Question: I have been trying to find different ways to share files between apps in Android. I found the <URL> tutorials, wherein file is shared from owner apps' private directory and via the sd card, respectively.
I observe (from the first link) that the way to achieve it is to use 'Intent.setFlags' and the 'FLAG_GRANT_READ_URI_PERMISSION', but in the tutorial, 'Intent.setFlags' API is being used in the receiver app. More specifically ,
App 1 sends request to App 2 ->
App 2 uses 'setResult' to 'return Intent' with 'URI permissions'
In the second link,
App 1 creates a file in the sd card storage and passes it to the camera for writing.
If we look at the following picture ..

This is a typical example of how users use Android, e.g. the attachment in the email needs to be signed and is passed around between apps by the user.
What I want to ask is whether it is possible to use 'URI permissions with an Intent' when 'sending a Intent' to a second app, 'instead' of using 'in the app receiving the Intent' ?
More specifically, 'can URI permissions be used' when using APIs like 'startActivity' or 'startService' ?
I ask this because, for e.g., when sending an intent to a second app (considering implicit intent), the intent fields (data, action, category) will be set to match the intent filter of the app that is supposed to receive the intent. For sharing files, the data URI needs to be corresponding to the file that needs to be shared.
I also want to ask whether using sd card is the only way to share files when sending an Intent ?
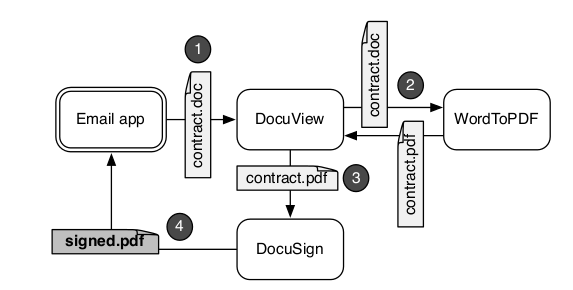
Answer: > What I want to ask is whether it is possible to use URI permissions with an Intent when sending a Intent to a second app, instead of using in the app receiving the Intent ?
Yes.
> More specifically, can URI permissions be used when using APIs like startActivity or startService ?
Yes, though I have only tried it with 'startActivity()'. <URL> demonstrating the use of 'FileProvider' and granting a third-party permissions to view a PDF file served by that 'FileProvider'.
> I also want to ask whether using sd card is the only way to share files when sending an Intent ?
Not only is it not the only way, it is not a recommended way. If your app has files to share with somebody else, use 'FileProvider' or your own 'ContentProvider' implementation.